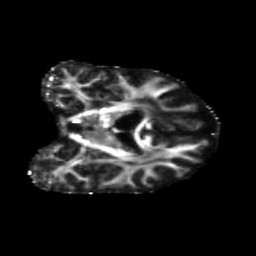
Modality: FA
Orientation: coronal
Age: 56
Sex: male
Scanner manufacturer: siemens
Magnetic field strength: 3 T
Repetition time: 5.47 s
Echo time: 0.0854 s